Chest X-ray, AP view. Patient: 52 years old, sex F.
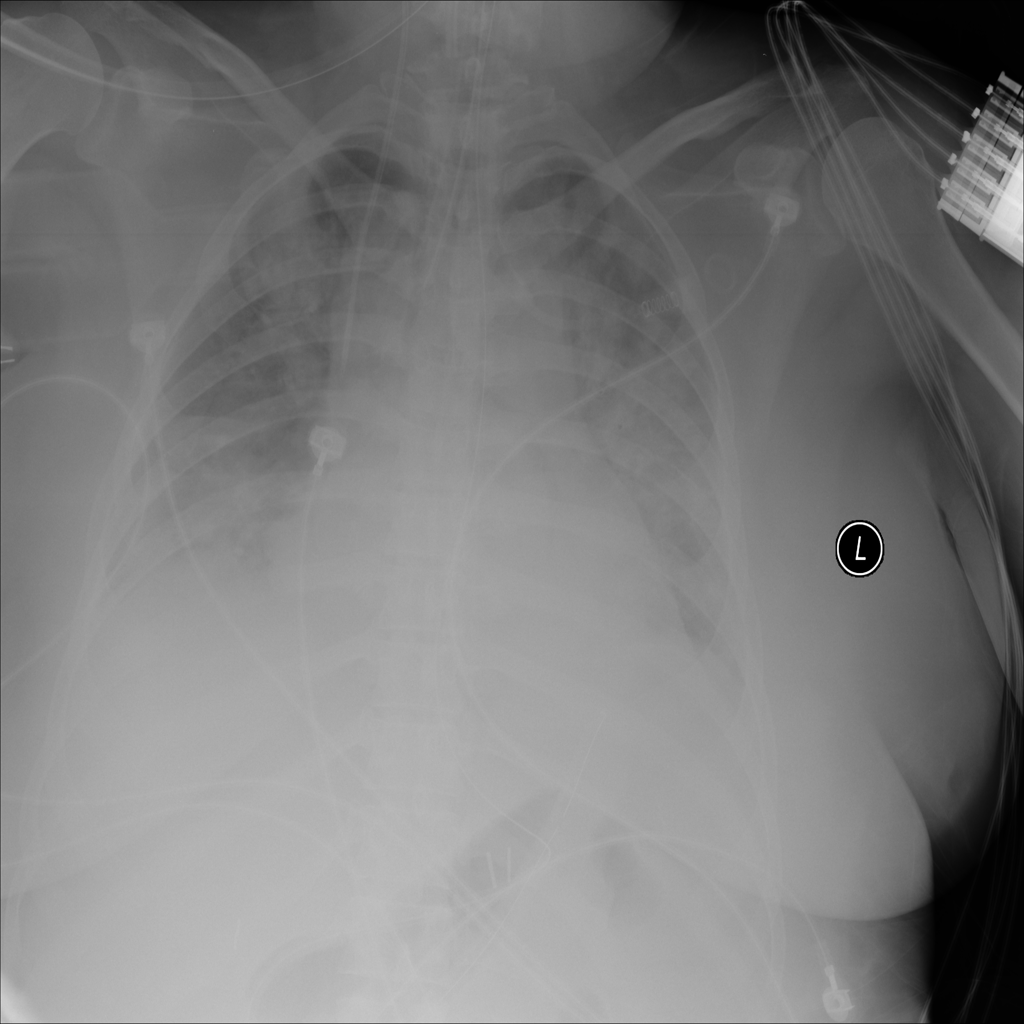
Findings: Effusion